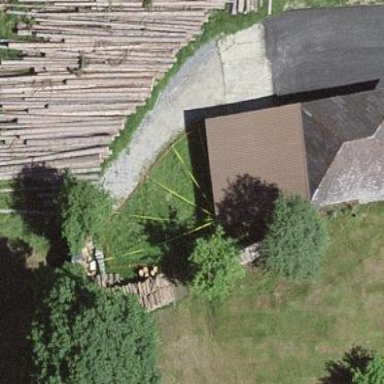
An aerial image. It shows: Barn.